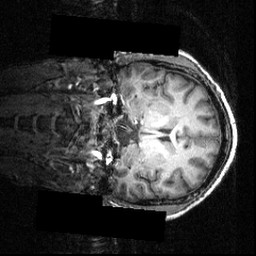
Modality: T1w
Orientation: coronal
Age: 20
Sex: male
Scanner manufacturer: siemens
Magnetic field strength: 3.951 T
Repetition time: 1.5 s
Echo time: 0.00335 s